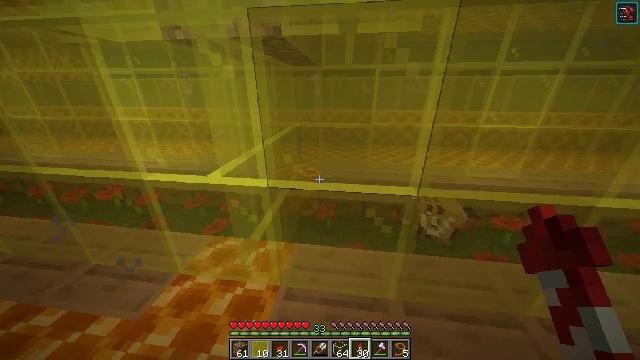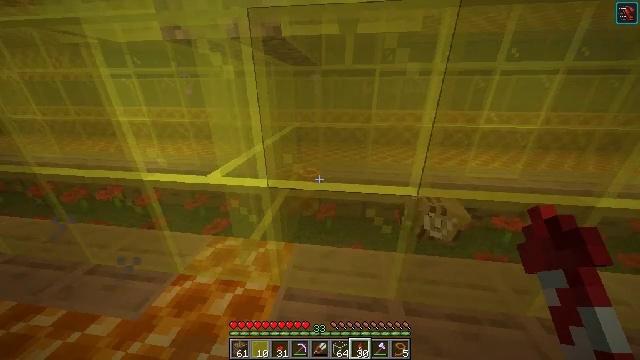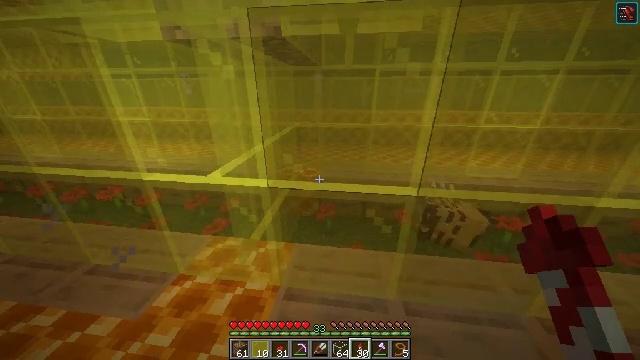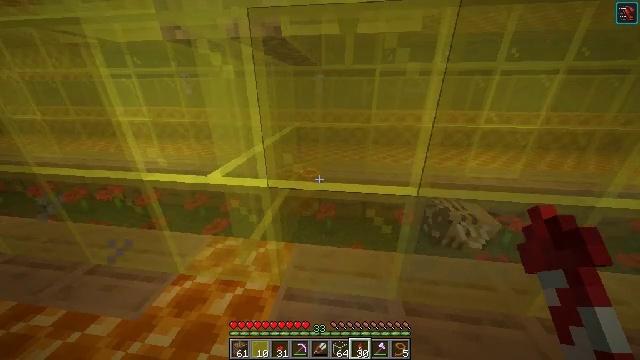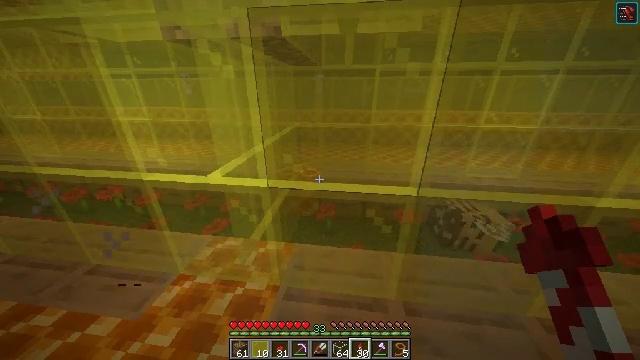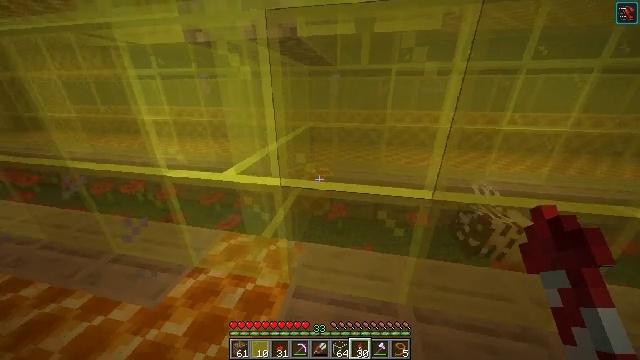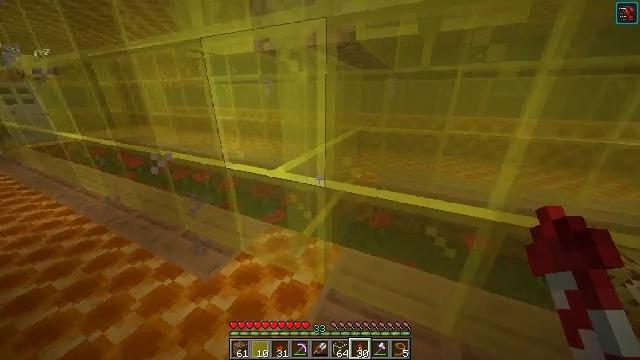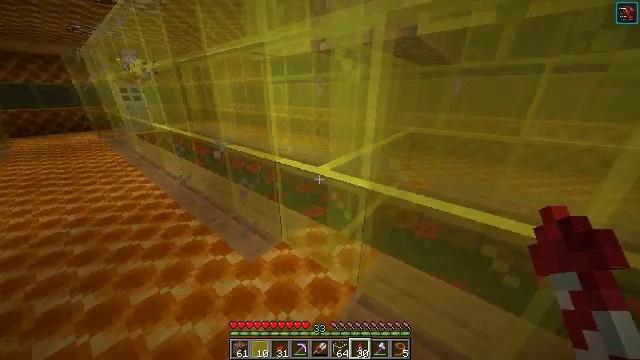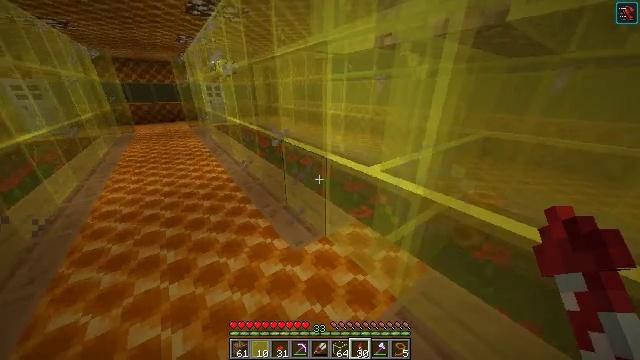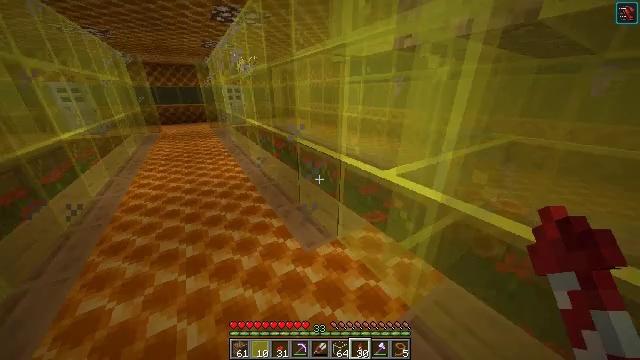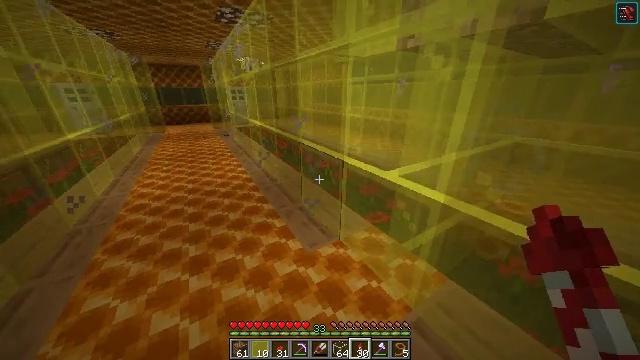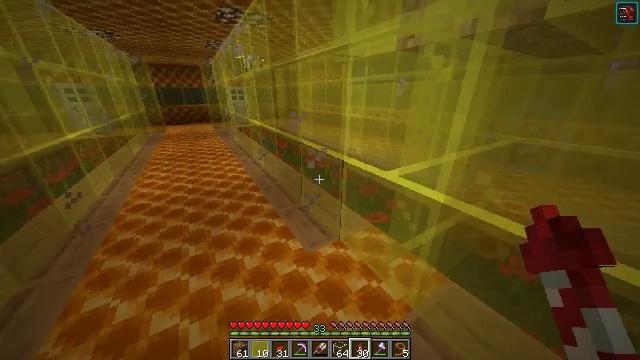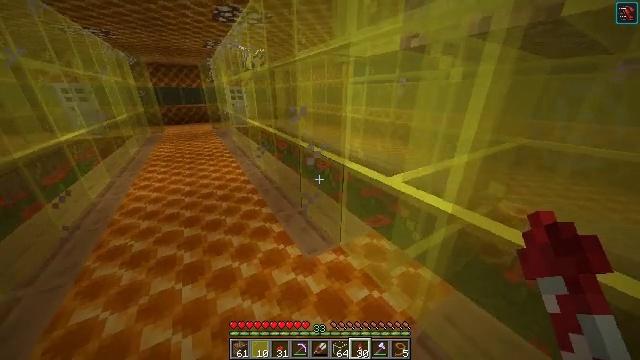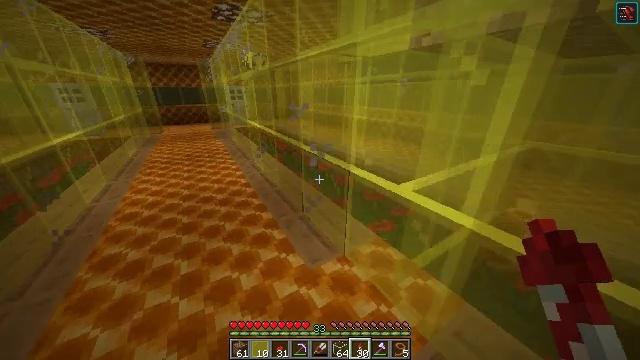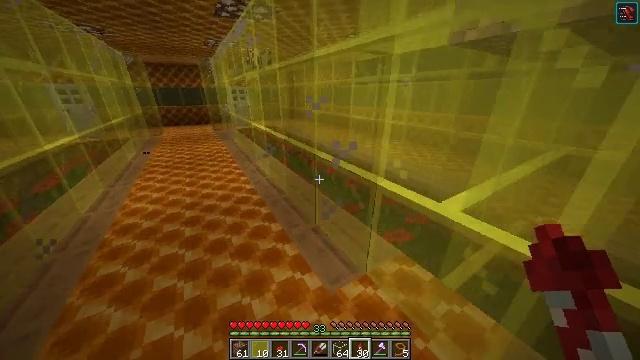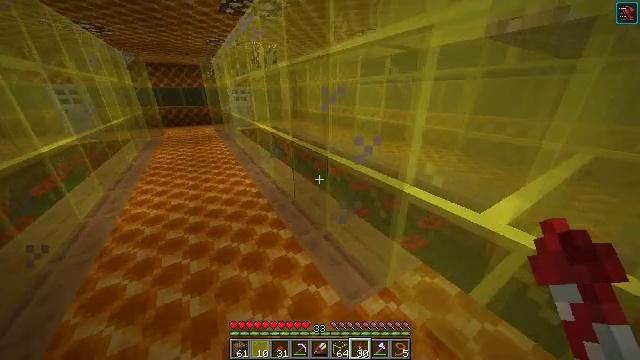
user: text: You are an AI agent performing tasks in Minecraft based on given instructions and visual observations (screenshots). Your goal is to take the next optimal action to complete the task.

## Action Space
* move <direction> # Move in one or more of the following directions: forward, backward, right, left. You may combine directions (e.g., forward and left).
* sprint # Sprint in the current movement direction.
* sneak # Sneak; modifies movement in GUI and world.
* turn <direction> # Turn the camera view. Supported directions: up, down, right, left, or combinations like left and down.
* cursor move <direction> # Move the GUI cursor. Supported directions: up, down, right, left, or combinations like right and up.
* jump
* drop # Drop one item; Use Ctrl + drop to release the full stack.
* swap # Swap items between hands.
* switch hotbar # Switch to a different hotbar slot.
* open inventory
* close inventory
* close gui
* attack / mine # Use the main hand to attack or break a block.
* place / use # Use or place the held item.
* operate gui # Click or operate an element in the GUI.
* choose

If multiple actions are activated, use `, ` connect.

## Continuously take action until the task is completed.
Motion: motion action
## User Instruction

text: Craft a honeycomb block by arranging honeycombs in the crafting grid.
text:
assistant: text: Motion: no_op
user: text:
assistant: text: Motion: no_op
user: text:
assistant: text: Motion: no_op
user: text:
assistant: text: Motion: no_op
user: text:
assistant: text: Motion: turn left
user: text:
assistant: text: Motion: turn left
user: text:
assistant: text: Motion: turn left
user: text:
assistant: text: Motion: turn left
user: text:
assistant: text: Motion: turn left
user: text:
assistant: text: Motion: no_op
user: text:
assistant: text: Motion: no_op
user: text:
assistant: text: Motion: move forward
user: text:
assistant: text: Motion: move forward and move left
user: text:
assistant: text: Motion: move forward and move left
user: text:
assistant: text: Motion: move forward and move left
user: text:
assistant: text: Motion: move forward and move left
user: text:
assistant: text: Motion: move forward and move left
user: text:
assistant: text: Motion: move forward and move left
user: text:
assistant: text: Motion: move forward and move left
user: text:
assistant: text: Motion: move forward and move left
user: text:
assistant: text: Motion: move forward and move left
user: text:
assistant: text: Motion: move forward and move left
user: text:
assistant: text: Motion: move forward and move left
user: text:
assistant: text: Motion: move forward and move left, turn right
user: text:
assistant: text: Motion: move forward and move left, turn right
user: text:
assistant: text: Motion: move forward, turn right
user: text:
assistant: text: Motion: turn right
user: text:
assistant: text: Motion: turn right
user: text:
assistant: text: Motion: turn right
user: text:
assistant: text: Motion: turn right